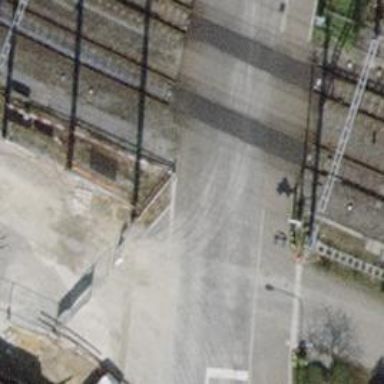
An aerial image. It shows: Level crossing with double half barrier.